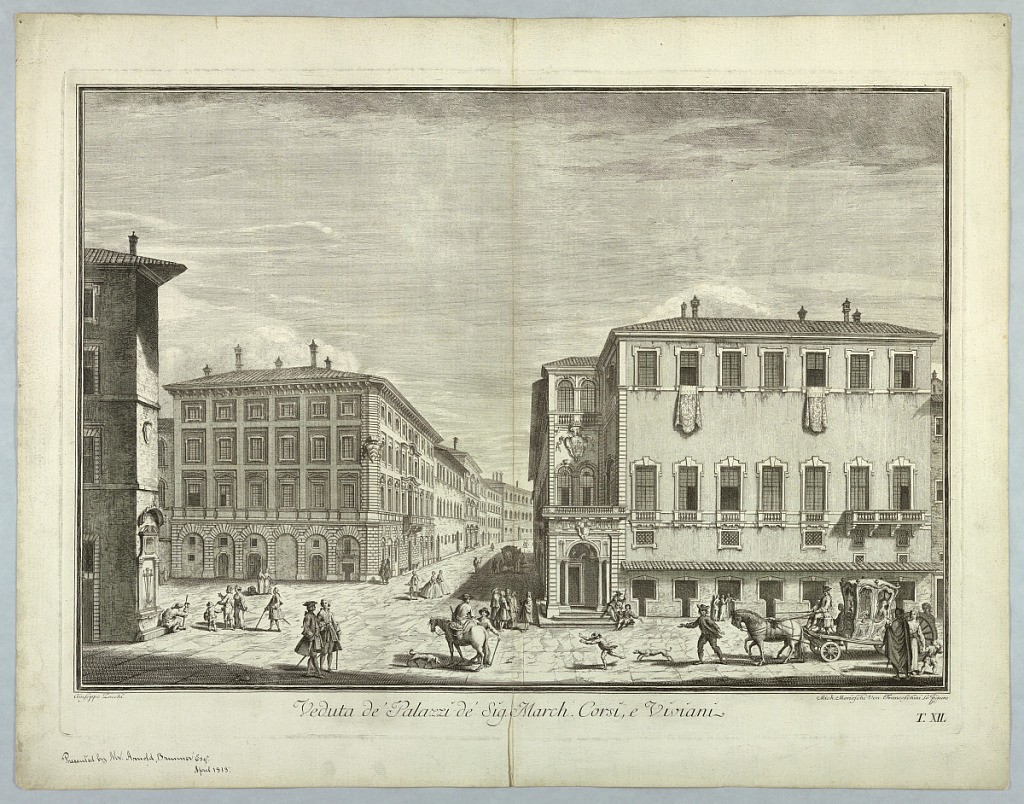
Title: View of Florence, Plate from "Scelta di XXIV Vedute delle principali contrade, piazze, chiese, e palazzi della Città di Firenze"
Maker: Giuseppe Zocchi, Italian, 1711 or 1717 - 1767
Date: ca. 1743
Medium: Etching on paper
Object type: Print
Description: Plate from "Scelta di XXIV Vedute delle principali contrade, piazze, chiese, e palazzi della Città di Firenze"